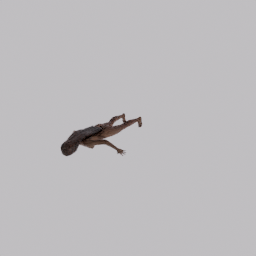
Label: people